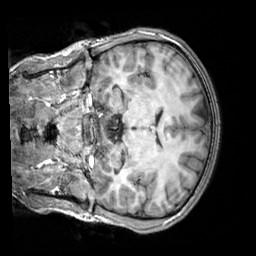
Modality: T1w
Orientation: coronal
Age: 19
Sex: male
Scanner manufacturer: siemens
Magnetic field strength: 3 T
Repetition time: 2.3 s
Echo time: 0.00303 s